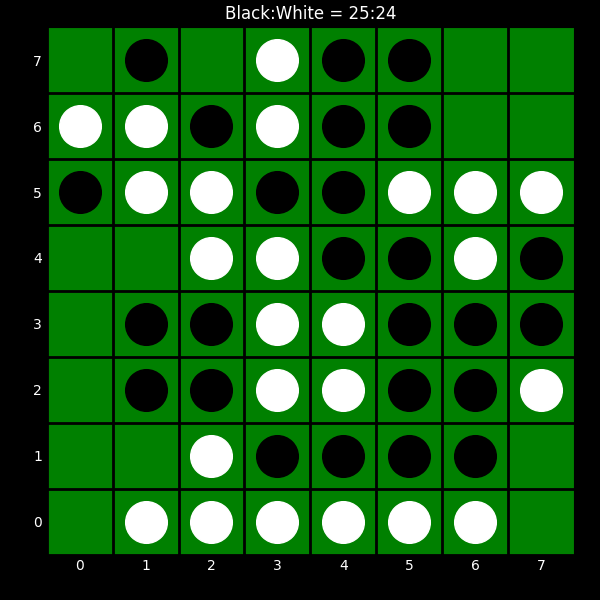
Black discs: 25
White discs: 24